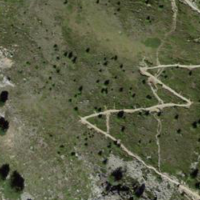
EUNIS habitat code: 26
Species observed at this site:
Empetrum nigrum